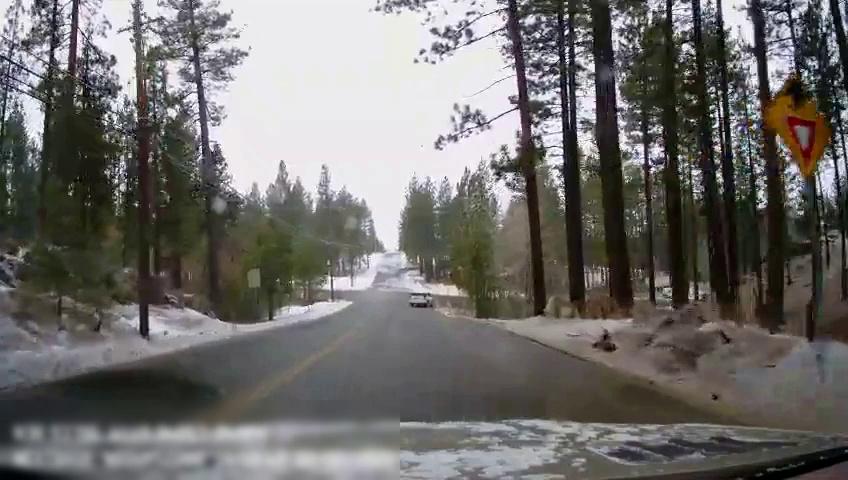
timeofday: Day
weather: Snowy
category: Drivable Space
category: Vehicles | SUV
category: Lanes | Current Lane
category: Traffic | Signs